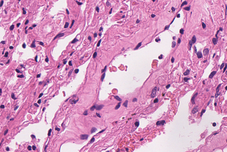
Tumor epithelial tissue: no
Tumor-associated stroma tissue: no
Normal tissue: yes